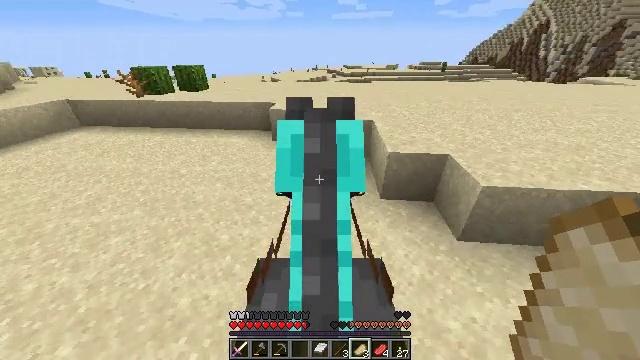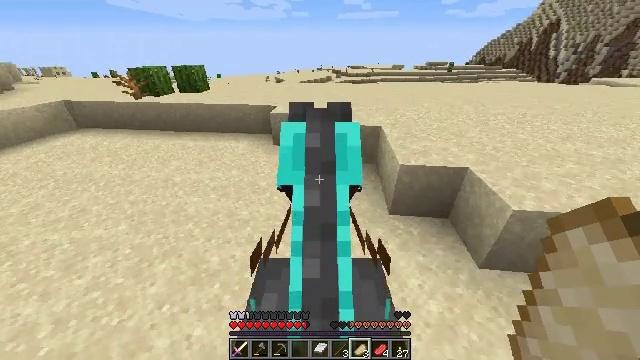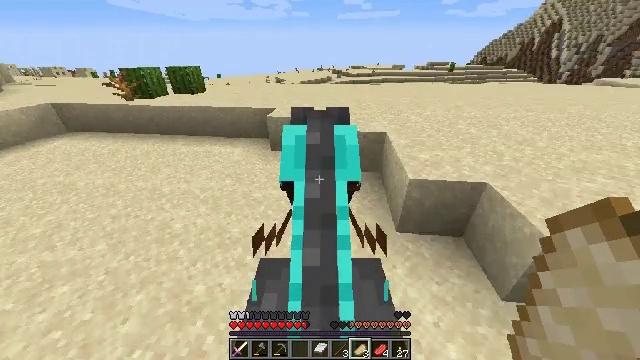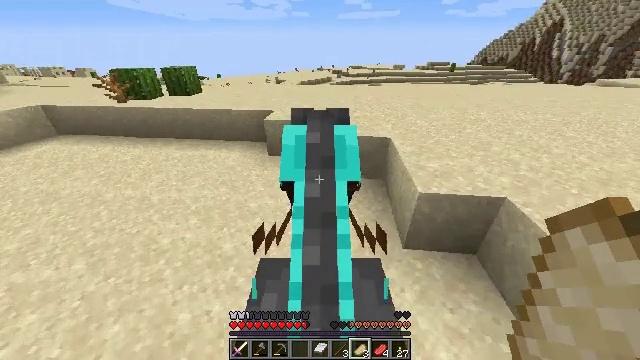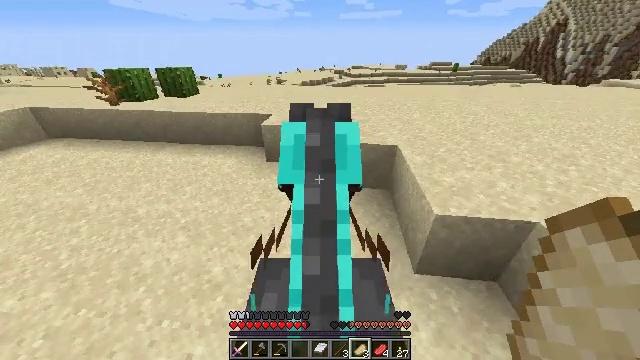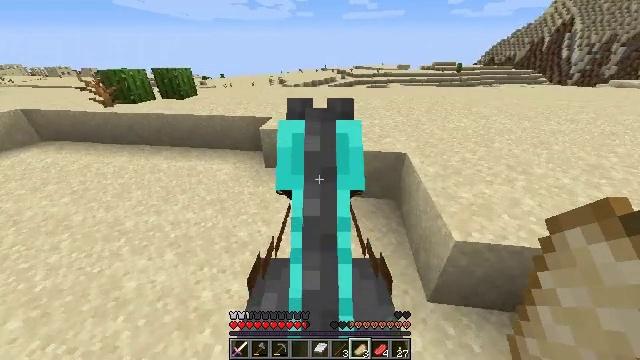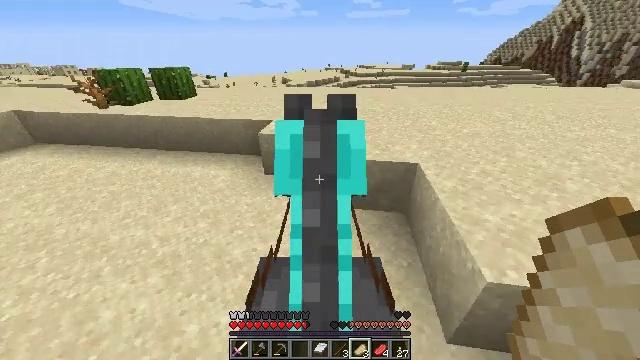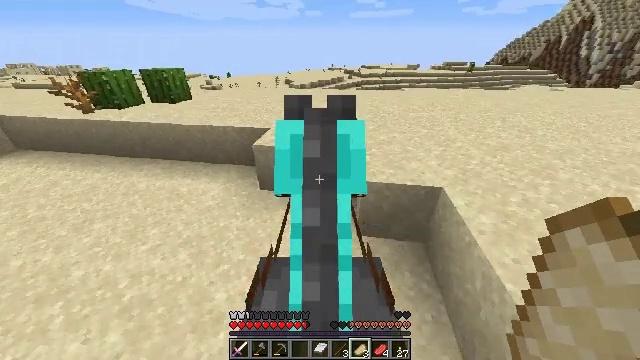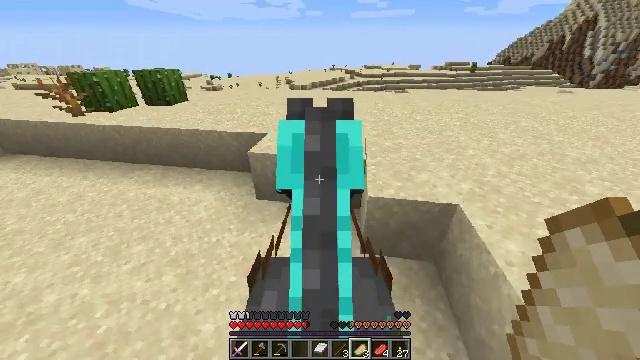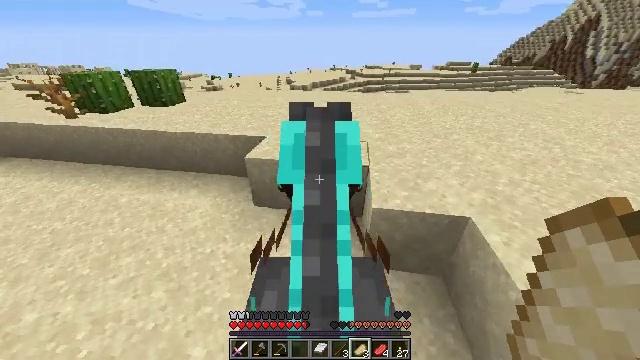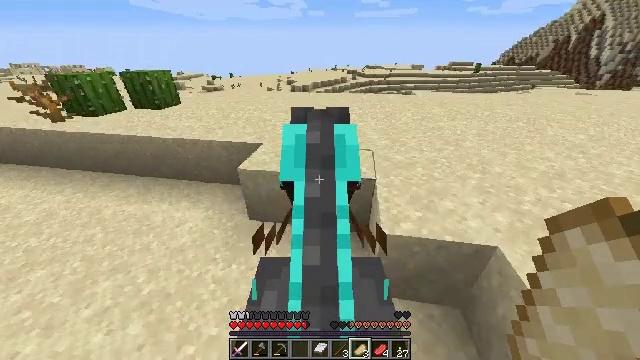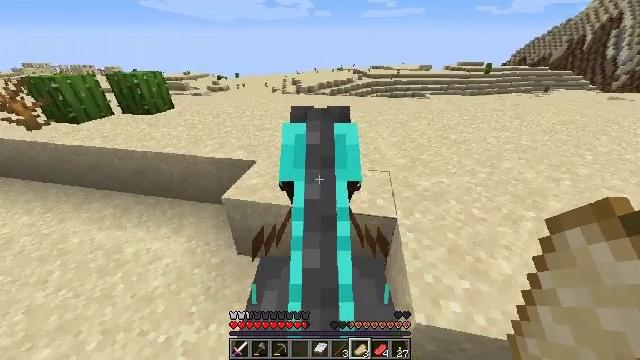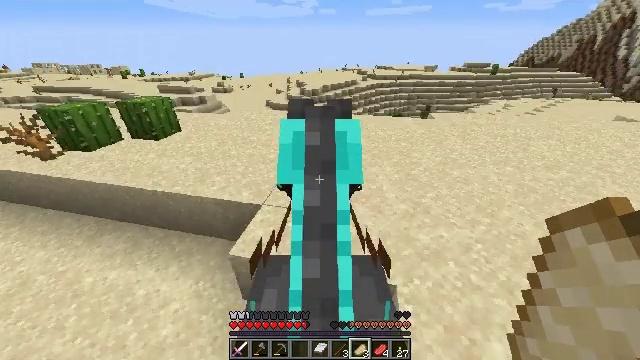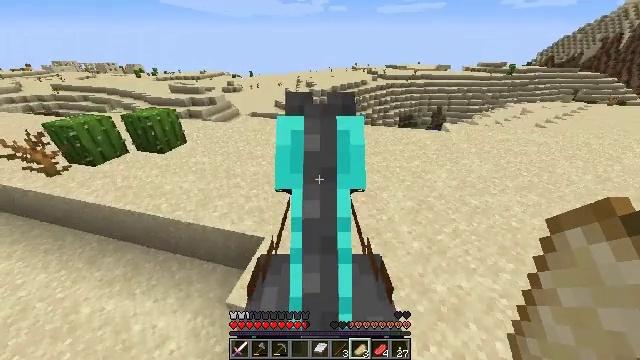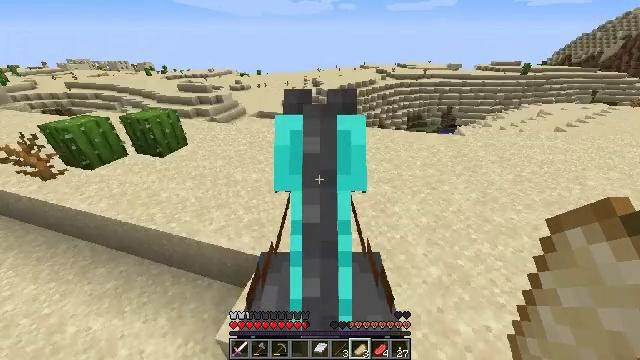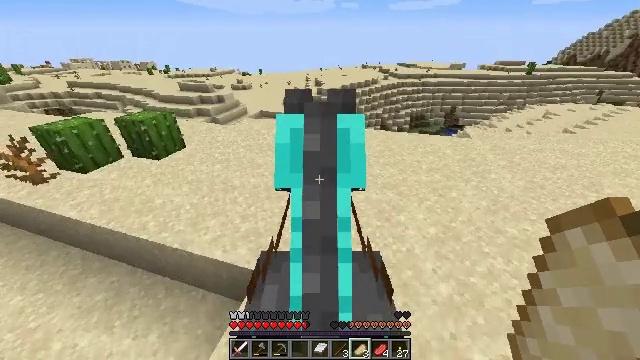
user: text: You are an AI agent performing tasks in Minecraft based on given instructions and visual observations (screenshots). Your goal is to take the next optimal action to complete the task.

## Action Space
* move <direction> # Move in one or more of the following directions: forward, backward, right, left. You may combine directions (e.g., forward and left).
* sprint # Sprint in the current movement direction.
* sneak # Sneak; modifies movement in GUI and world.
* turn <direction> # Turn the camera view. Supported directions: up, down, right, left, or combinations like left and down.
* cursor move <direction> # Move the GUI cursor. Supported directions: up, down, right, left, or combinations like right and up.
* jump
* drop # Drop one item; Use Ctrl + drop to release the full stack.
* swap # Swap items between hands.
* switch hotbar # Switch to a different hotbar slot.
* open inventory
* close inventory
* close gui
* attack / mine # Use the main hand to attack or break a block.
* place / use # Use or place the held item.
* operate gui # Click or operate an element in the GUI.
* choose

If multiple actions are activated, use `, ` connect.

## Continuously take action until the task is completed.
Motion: motion action
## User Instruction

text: Collect the cactus block.
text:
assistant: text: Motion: move forward
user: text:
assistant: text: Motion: move forward
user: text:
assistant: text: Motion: move forward
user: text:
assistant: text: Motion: move forward
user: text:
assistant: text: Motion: move forward
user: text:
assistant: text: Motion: move forward
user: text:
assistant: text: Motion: move forward
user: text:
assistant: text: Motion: move forward
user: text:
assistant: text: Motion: move forward, sprint
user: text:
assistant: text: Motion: move forward, sprint
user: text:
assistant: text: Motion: move forward, sprint, turn left
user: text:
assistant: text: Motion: move forward, sprint, turn left
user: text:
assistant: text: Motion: move forward, sprint, turn left
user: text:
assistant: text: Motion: move forward, turn left
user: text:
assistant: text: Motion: move forward
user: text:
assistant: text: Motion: move forward
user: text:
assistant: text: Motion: move forward
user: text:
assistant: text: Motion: move forward
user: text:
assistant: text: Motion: move forward
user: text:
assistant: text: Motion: move forward, turn left
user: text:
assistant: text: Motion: move forward, turn left
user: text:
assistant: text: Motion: move forward, turn left
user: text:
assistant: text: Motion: move forward, turn left
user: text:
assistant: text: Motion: move forward
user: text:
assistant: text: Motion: move forward
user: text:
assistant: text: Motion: move forward
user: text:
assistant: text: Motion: move forward
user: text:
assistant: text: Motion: move forward
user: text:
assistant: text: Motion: move forward
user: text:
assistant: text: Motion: move forward